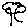
Label: tree